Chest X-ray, PA view. Patient: 40 years old, sex F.
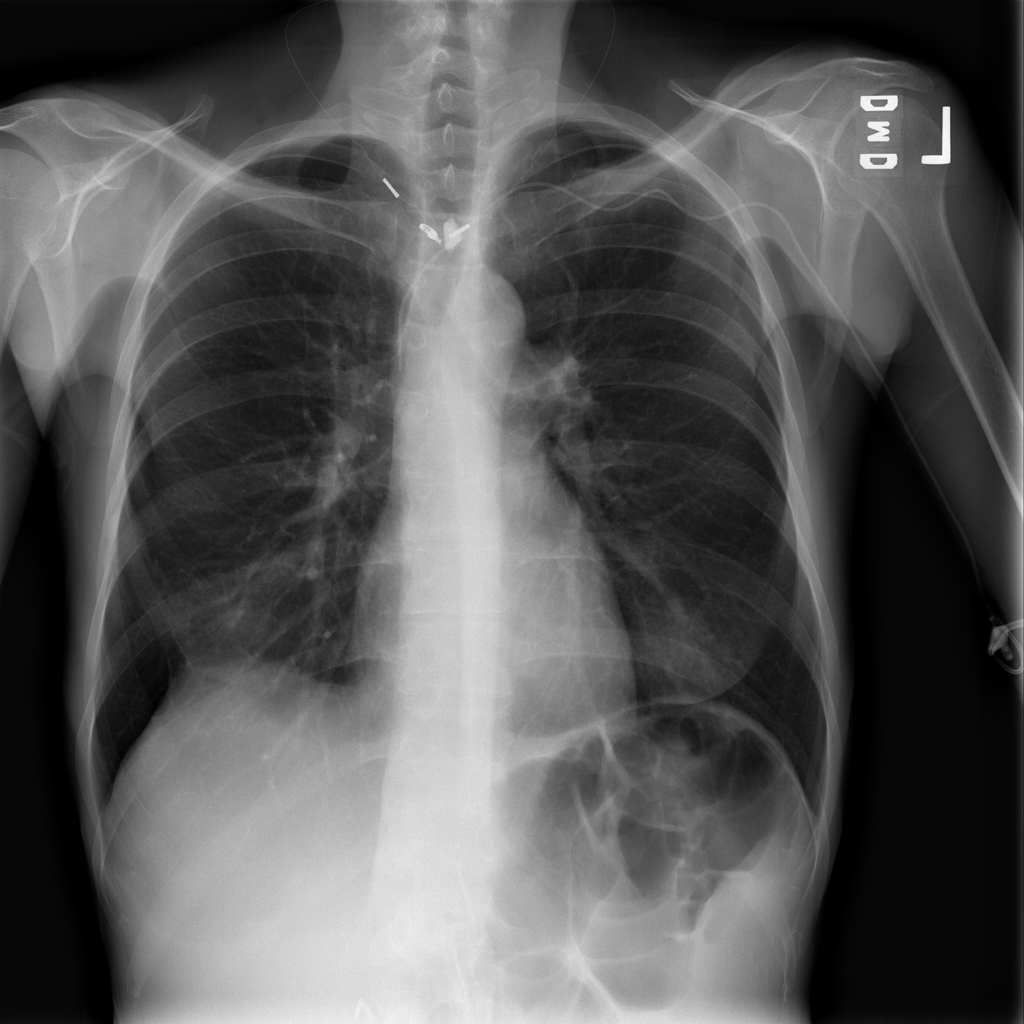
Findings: No Finding